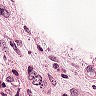
Metastatic tissue present: yes